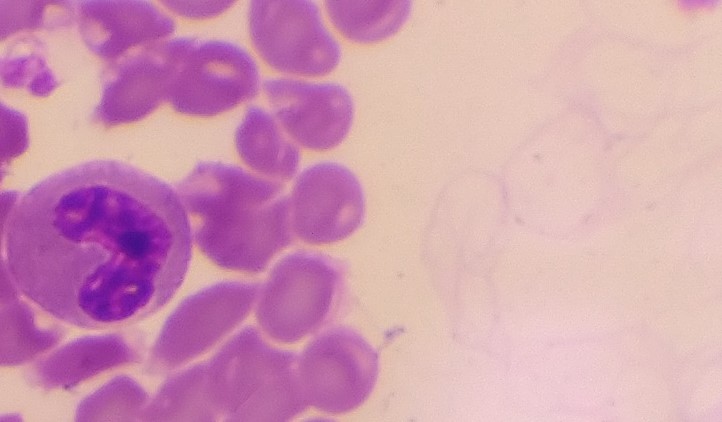
White blood cell type: Eosinophil